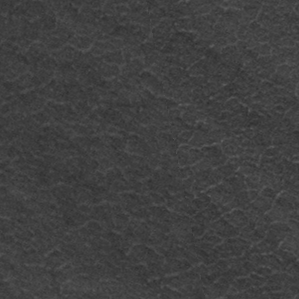
Label: frost